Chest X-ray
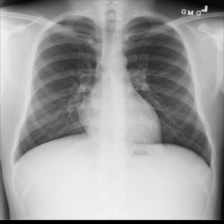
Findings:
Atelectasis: negative
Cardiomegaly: negative
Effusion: negative
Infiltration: negative
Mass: negative
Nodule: negative
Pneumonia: negative
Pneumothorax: negative
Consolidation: negative
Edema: negative
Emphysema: negative
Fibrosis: negative
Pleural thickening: negative
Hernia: negative